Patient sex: F
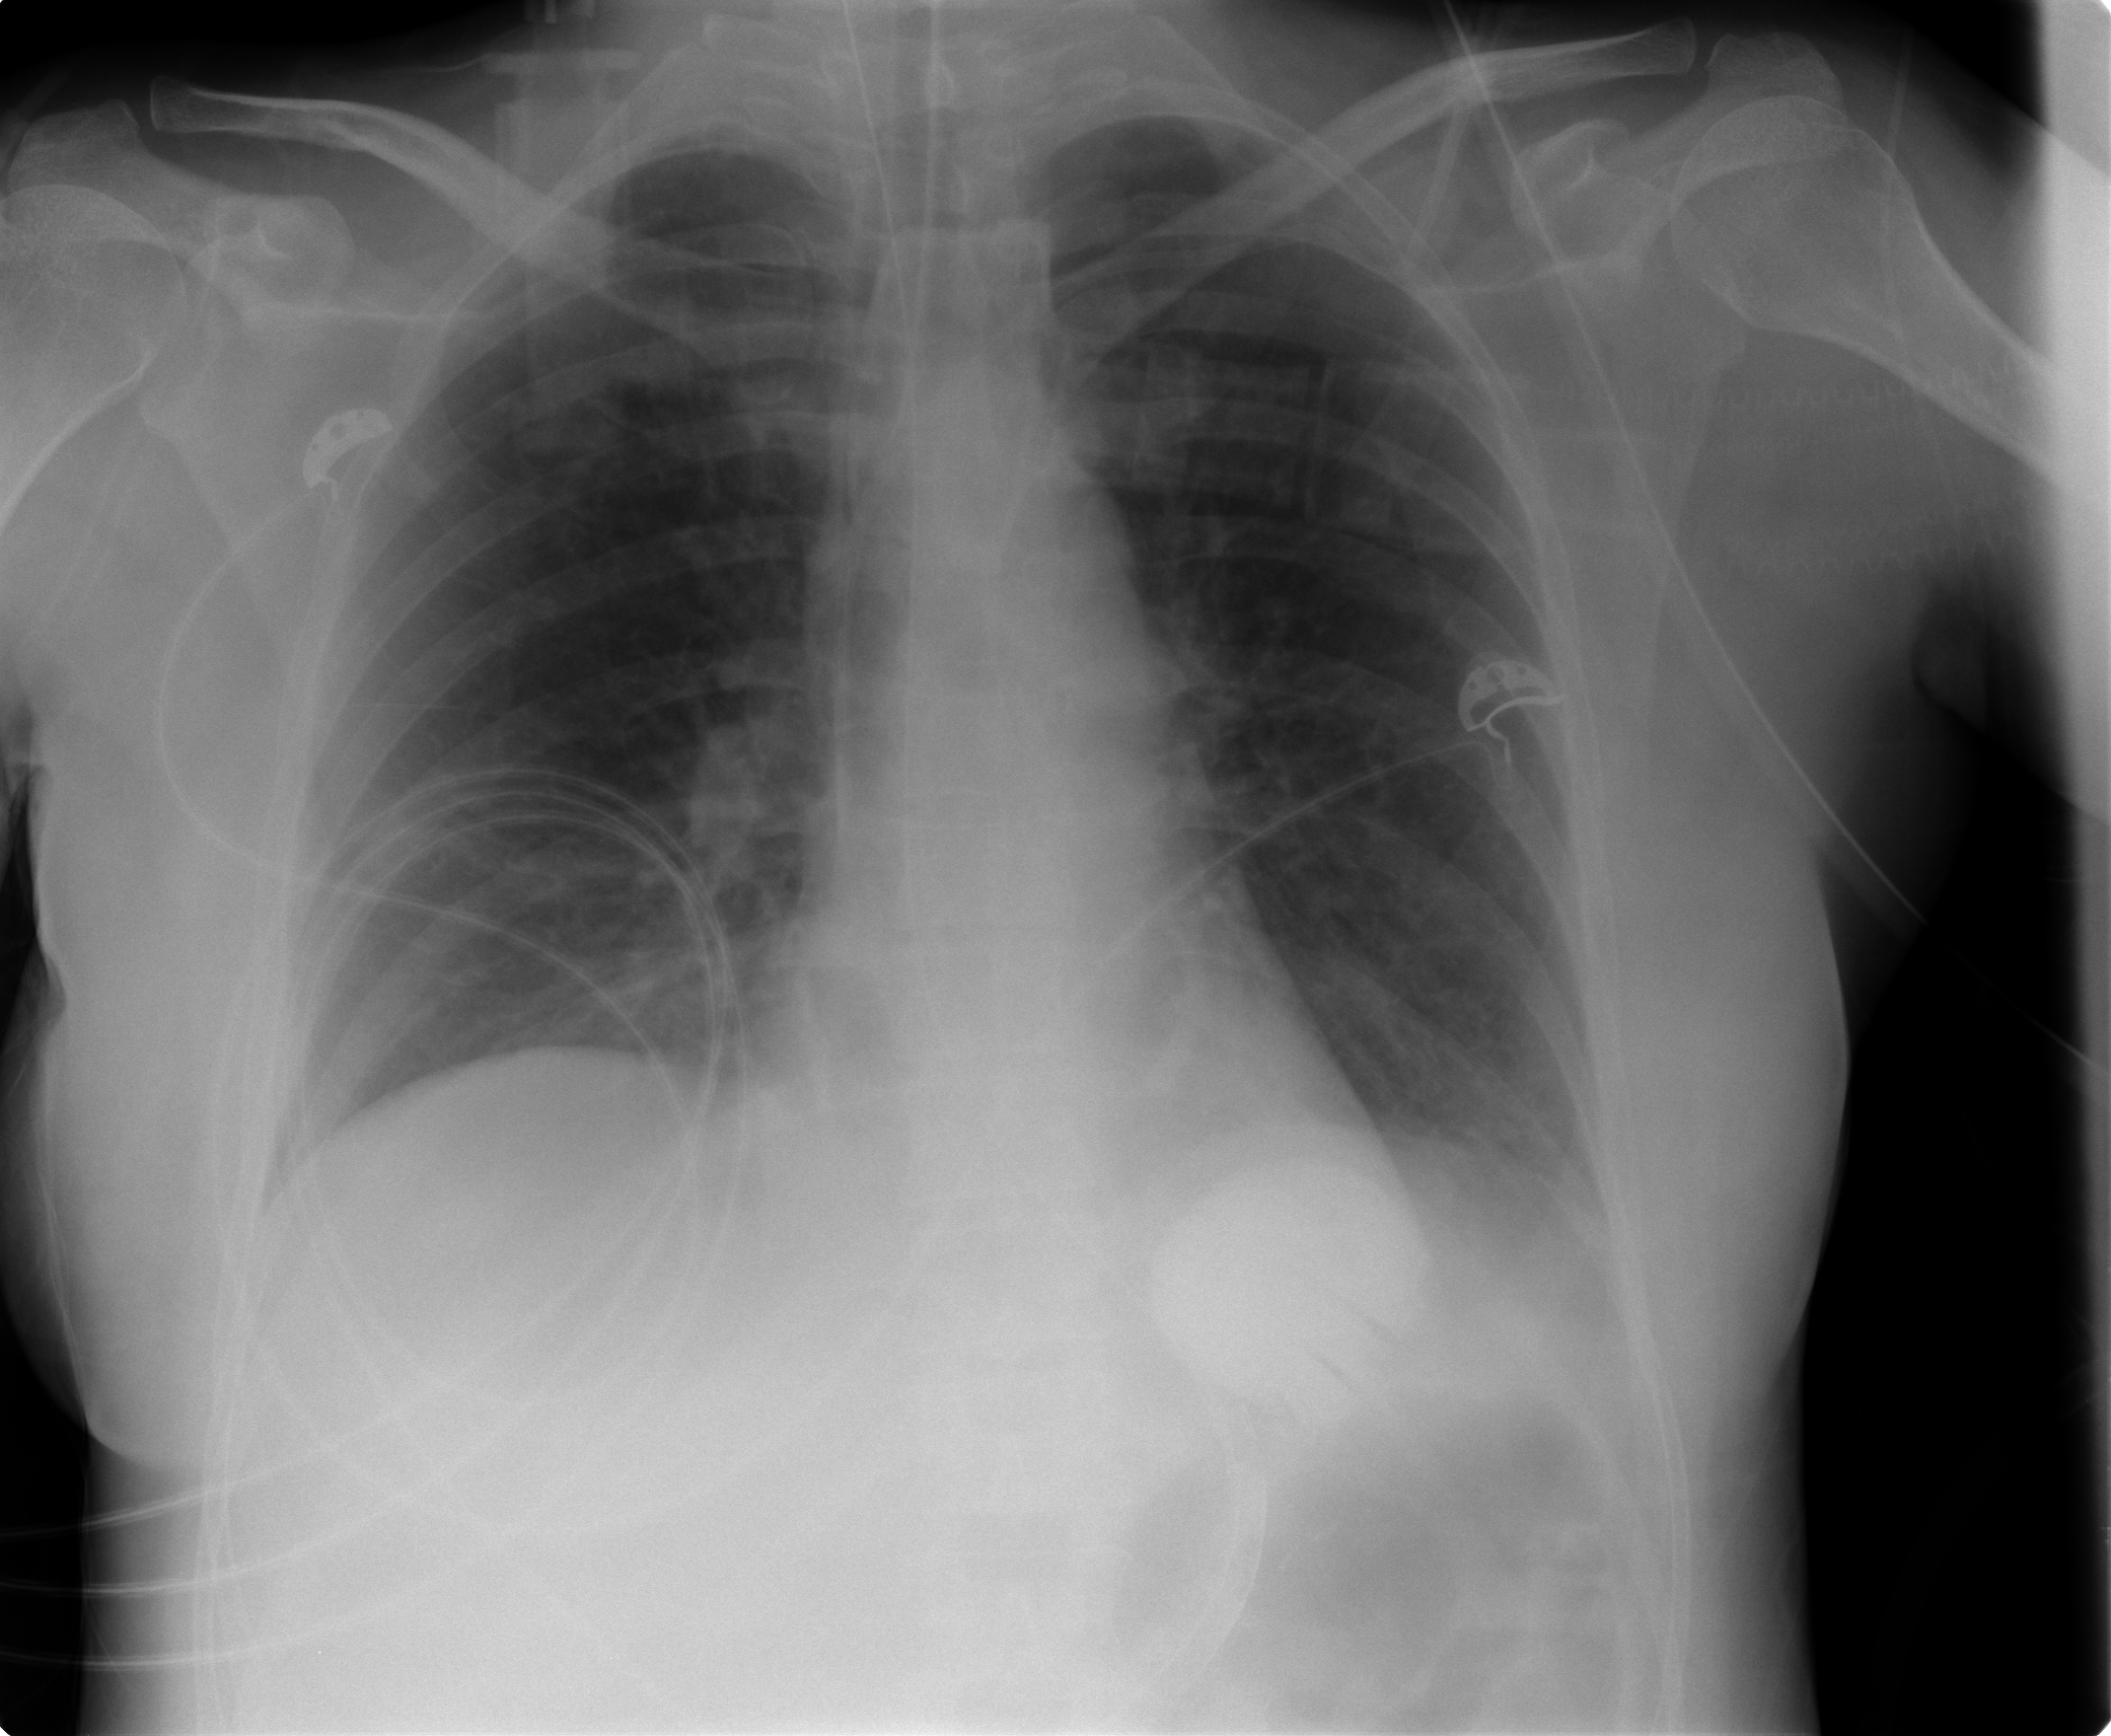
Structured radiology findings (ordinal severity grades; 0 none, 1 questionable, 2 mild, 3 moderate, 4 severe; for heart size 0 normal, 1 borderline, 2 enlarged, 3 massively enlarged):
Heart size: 0
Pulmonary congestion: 1
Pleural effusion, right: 0
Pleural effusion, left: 0
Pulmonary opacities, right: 1
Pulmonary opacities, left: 0
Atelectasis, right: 0
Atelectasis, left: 0